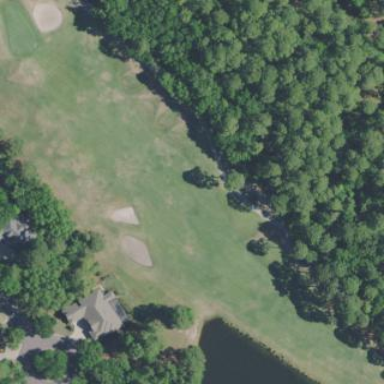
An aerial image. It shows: Golf fairway surrounded by grass.